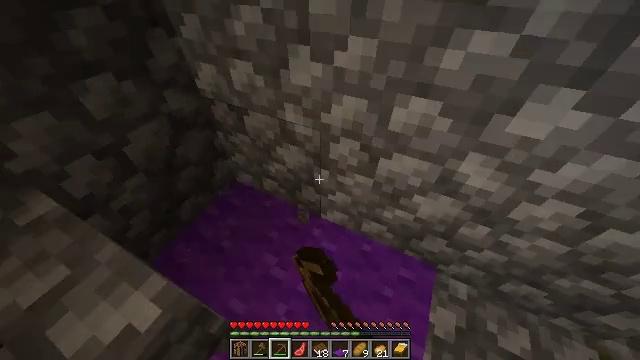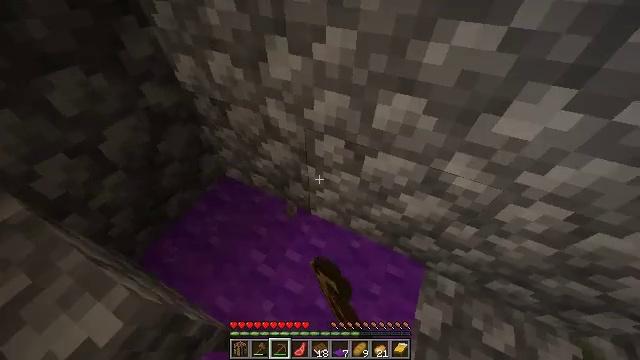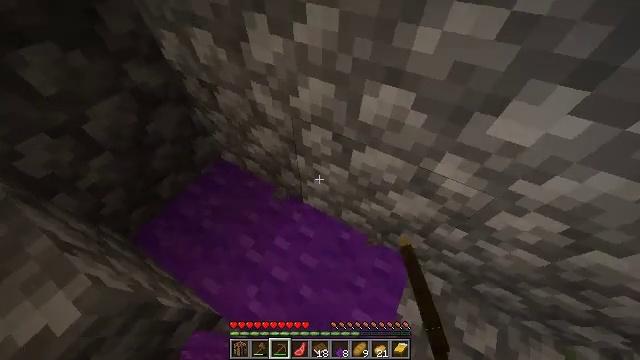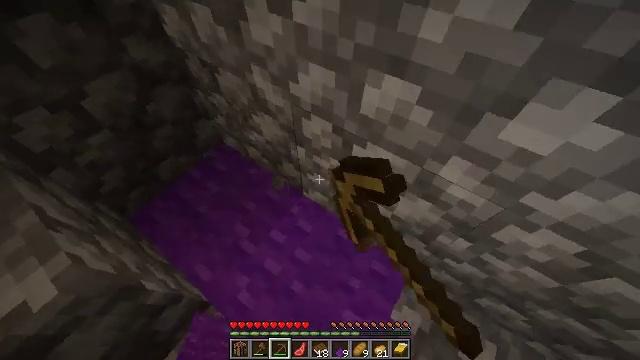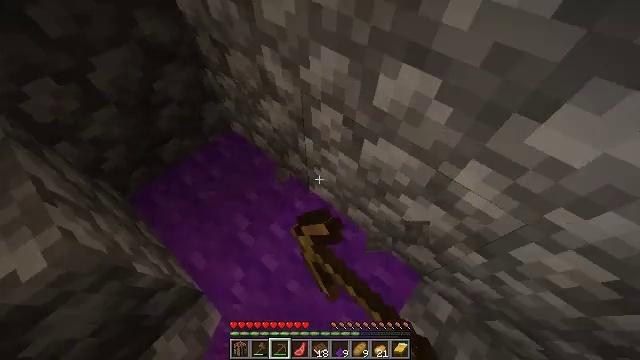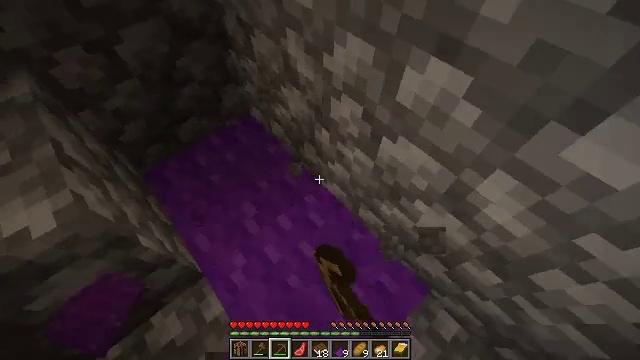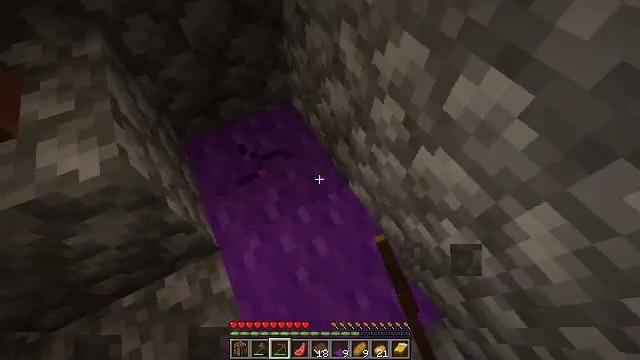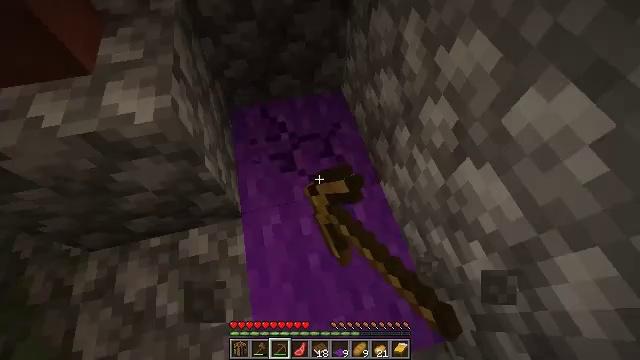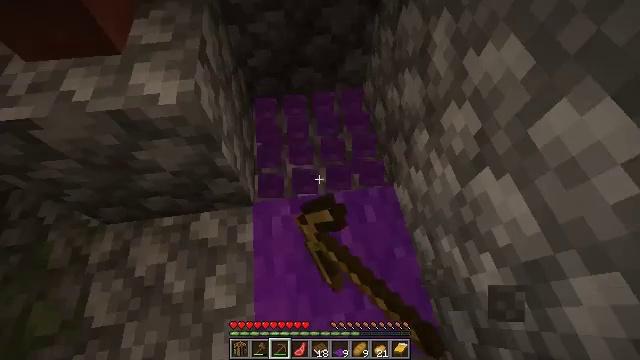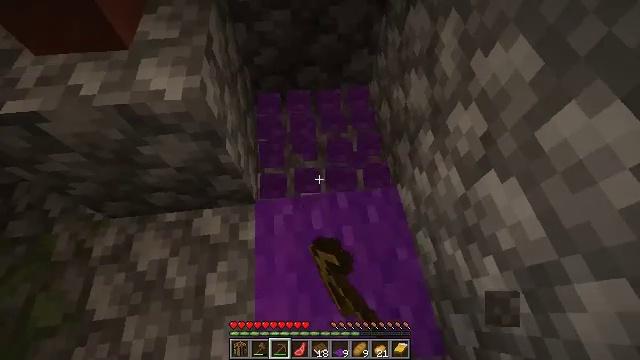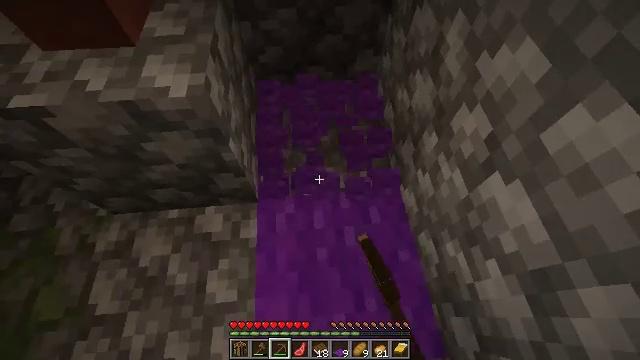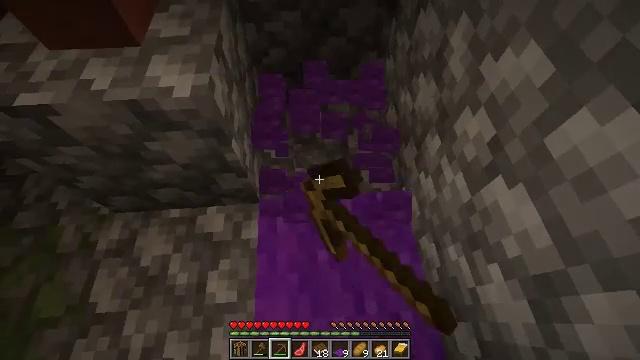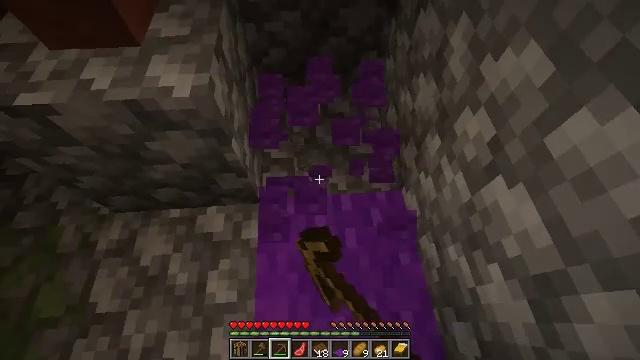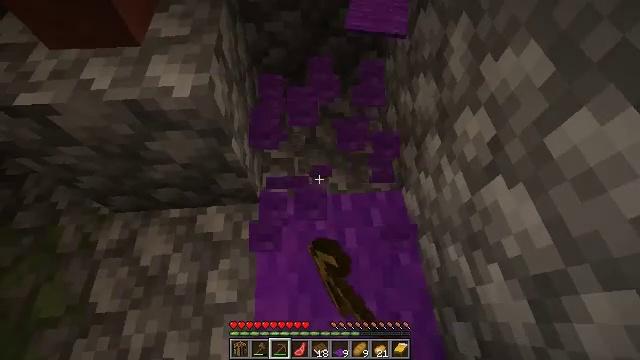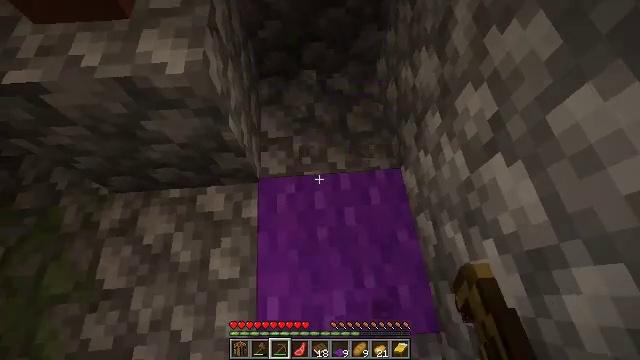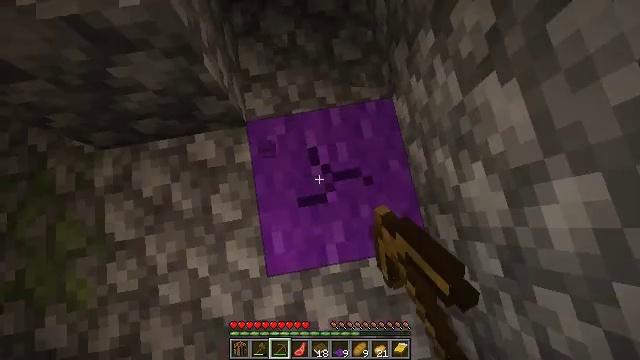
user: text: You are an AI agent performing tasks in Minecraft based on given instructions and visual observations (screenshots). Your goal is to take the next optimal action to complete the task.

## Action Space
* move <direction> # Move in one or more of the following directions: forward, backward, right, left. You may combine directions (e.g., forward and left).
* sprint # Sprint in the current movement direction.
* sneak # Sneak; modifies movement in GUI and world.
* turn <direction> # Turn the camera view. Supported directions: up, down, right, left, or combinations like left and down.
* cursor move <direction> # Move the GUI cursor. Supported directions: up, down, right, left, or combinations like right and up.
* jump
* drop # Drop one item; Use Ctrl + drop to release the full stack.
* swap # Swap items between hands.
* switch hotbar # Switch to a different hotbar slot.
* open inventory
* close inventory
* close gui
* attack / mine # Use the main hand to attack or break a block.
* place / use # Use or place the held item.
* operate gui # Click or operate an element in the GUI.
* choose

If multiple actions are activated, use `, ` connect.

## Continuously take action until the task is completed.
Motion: motion action
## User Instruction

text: Collect the purple carpet.
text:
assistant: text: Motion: move right, turn down, attack / mine
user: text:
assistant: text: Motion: turn left and down, attack / mine
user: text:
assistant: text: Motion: turn left and down, attack / mine
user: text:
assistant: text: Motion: turn left and down, attack / mine
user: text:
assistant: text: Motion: turn left, attack / mine
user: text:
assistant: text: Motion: turn left, attack / mine
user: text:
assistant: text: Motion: turn left and down, attack / mine
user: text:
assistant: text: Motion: turn left, attack / mine
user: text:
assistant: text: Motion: turn left, attack / mine
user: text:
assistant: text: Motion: turn left, attack / mine
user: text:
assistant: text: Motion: attack / mine
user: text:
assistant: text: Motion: attack / mine
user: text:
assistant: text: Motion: attack / mine
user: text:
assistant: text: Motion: turn down, attack / mine
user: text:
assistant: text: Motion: turn right and down, attack / mine
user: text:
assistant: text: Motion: attack / mine
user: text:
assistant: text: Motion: move back, attack / mine
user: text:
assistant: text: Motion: move back, attack / mine
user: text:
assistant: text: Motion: move back, attack / mine
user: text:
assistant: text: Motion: turn left and up, attack / mine
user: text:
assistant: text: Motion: turn up, attack / mine
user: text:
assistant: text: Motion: attack / mine